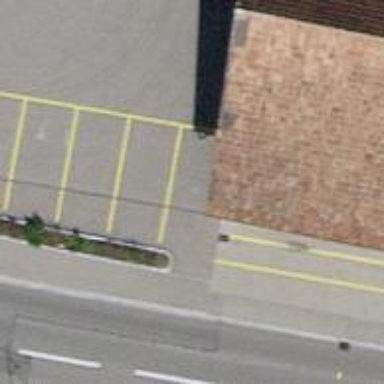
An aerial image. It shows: Bus stop with platform for public transport.